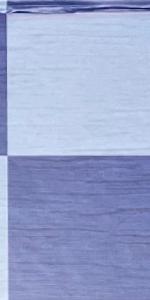
Label: Empty